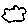
Label: cloud